Field crop: maize
Growth stage: 1
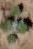
Species: chenopodium